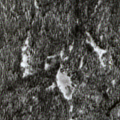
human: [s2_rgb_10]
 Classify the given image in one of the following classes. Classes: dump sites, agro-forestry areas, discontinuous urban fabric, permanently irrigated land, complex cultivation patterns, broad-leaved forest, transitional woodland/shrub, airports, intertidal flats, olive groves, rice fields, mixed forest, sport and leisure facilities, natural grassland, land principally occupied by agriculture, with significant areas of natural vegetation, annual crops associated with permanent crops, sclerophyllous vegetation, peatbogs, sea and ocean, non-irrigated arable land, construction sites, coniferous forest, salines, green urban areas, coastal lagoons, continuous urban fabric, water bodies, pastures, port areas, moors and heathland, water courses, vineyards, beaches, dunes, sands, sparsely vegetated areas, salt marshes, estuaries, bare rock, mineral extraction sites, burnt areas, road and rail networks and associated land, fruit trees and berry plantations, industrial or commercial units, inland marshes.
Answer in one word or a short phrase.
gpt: coniferous forest